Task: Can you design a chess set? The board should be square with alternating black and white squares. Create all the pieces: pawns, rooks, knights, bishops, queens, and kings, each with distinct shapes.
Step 1040:
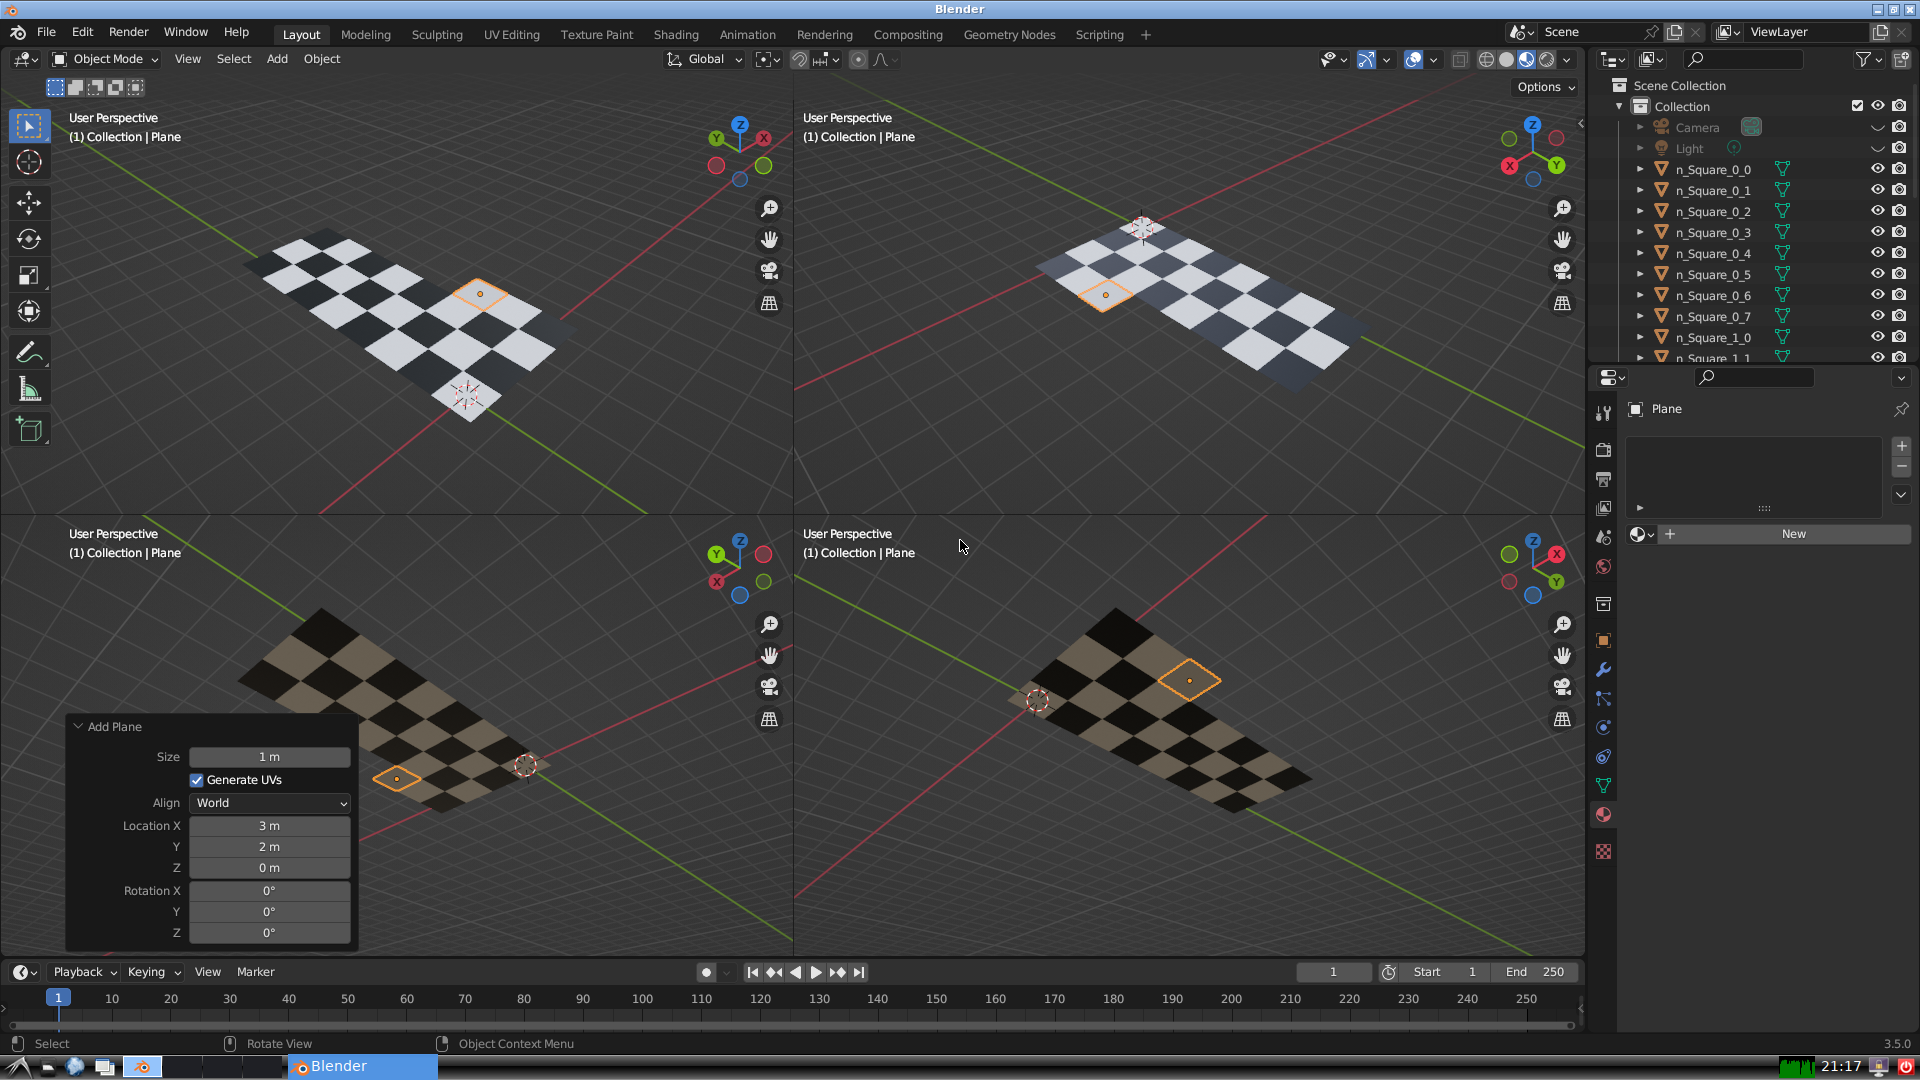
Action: {"mouse_move": [1608, 631]}